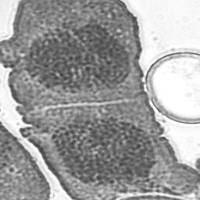
Label: telophase